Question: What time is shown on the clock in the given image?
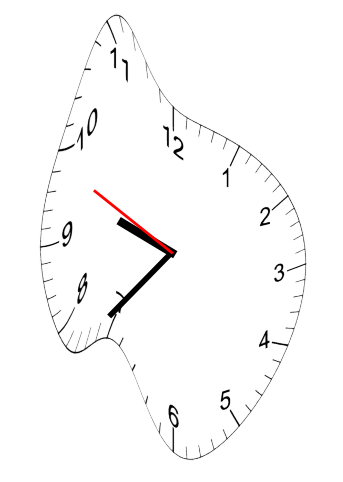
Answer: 09:36:49